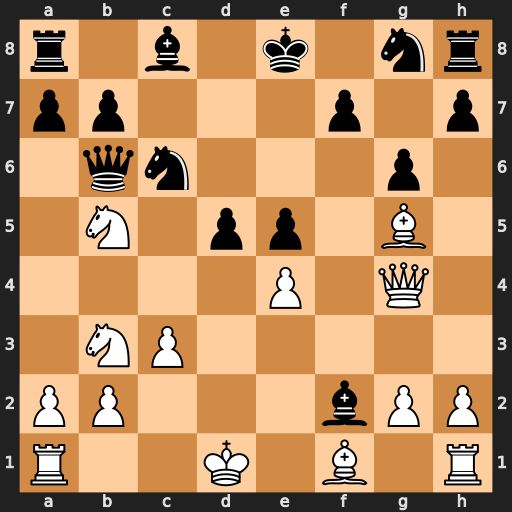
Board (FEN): r1b1k1nr/pp3p1p/1qn3p1/1N1pp1B1/4P1Q1/1NP5/PP3bPP/R2K1B1R
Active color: w
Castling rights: kq
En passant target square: -
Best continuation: Nd6+ Kf8 Nxc8